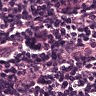
Metastatic tissue present: no